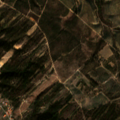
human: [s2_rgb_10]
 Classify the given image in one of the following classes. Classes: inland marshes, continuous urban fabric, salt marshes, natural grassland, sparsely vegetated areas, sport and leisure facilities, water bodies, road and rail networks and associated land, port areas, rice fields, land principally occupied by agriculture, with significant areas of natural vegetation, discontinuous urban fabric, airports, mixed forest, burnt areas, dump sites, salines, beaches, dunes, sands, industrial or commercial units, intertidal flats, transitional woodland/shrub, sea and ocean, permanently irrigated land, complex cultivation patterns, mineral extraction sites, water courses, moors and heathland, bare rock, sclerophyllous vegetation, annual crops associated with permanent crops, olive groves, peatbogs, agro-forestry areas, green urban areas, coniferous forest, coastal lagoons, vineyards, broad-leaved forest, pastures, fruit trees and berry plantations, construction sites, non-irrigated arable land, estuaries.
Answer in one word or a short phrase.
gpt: complex cultivation patterns, mixed forest, transitional woodland/shrub